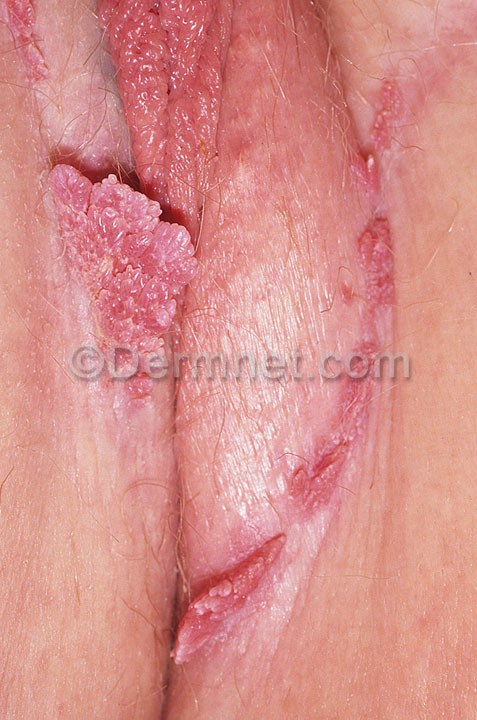
Disease: Herpes HPV and other STDs Photos